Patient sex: M
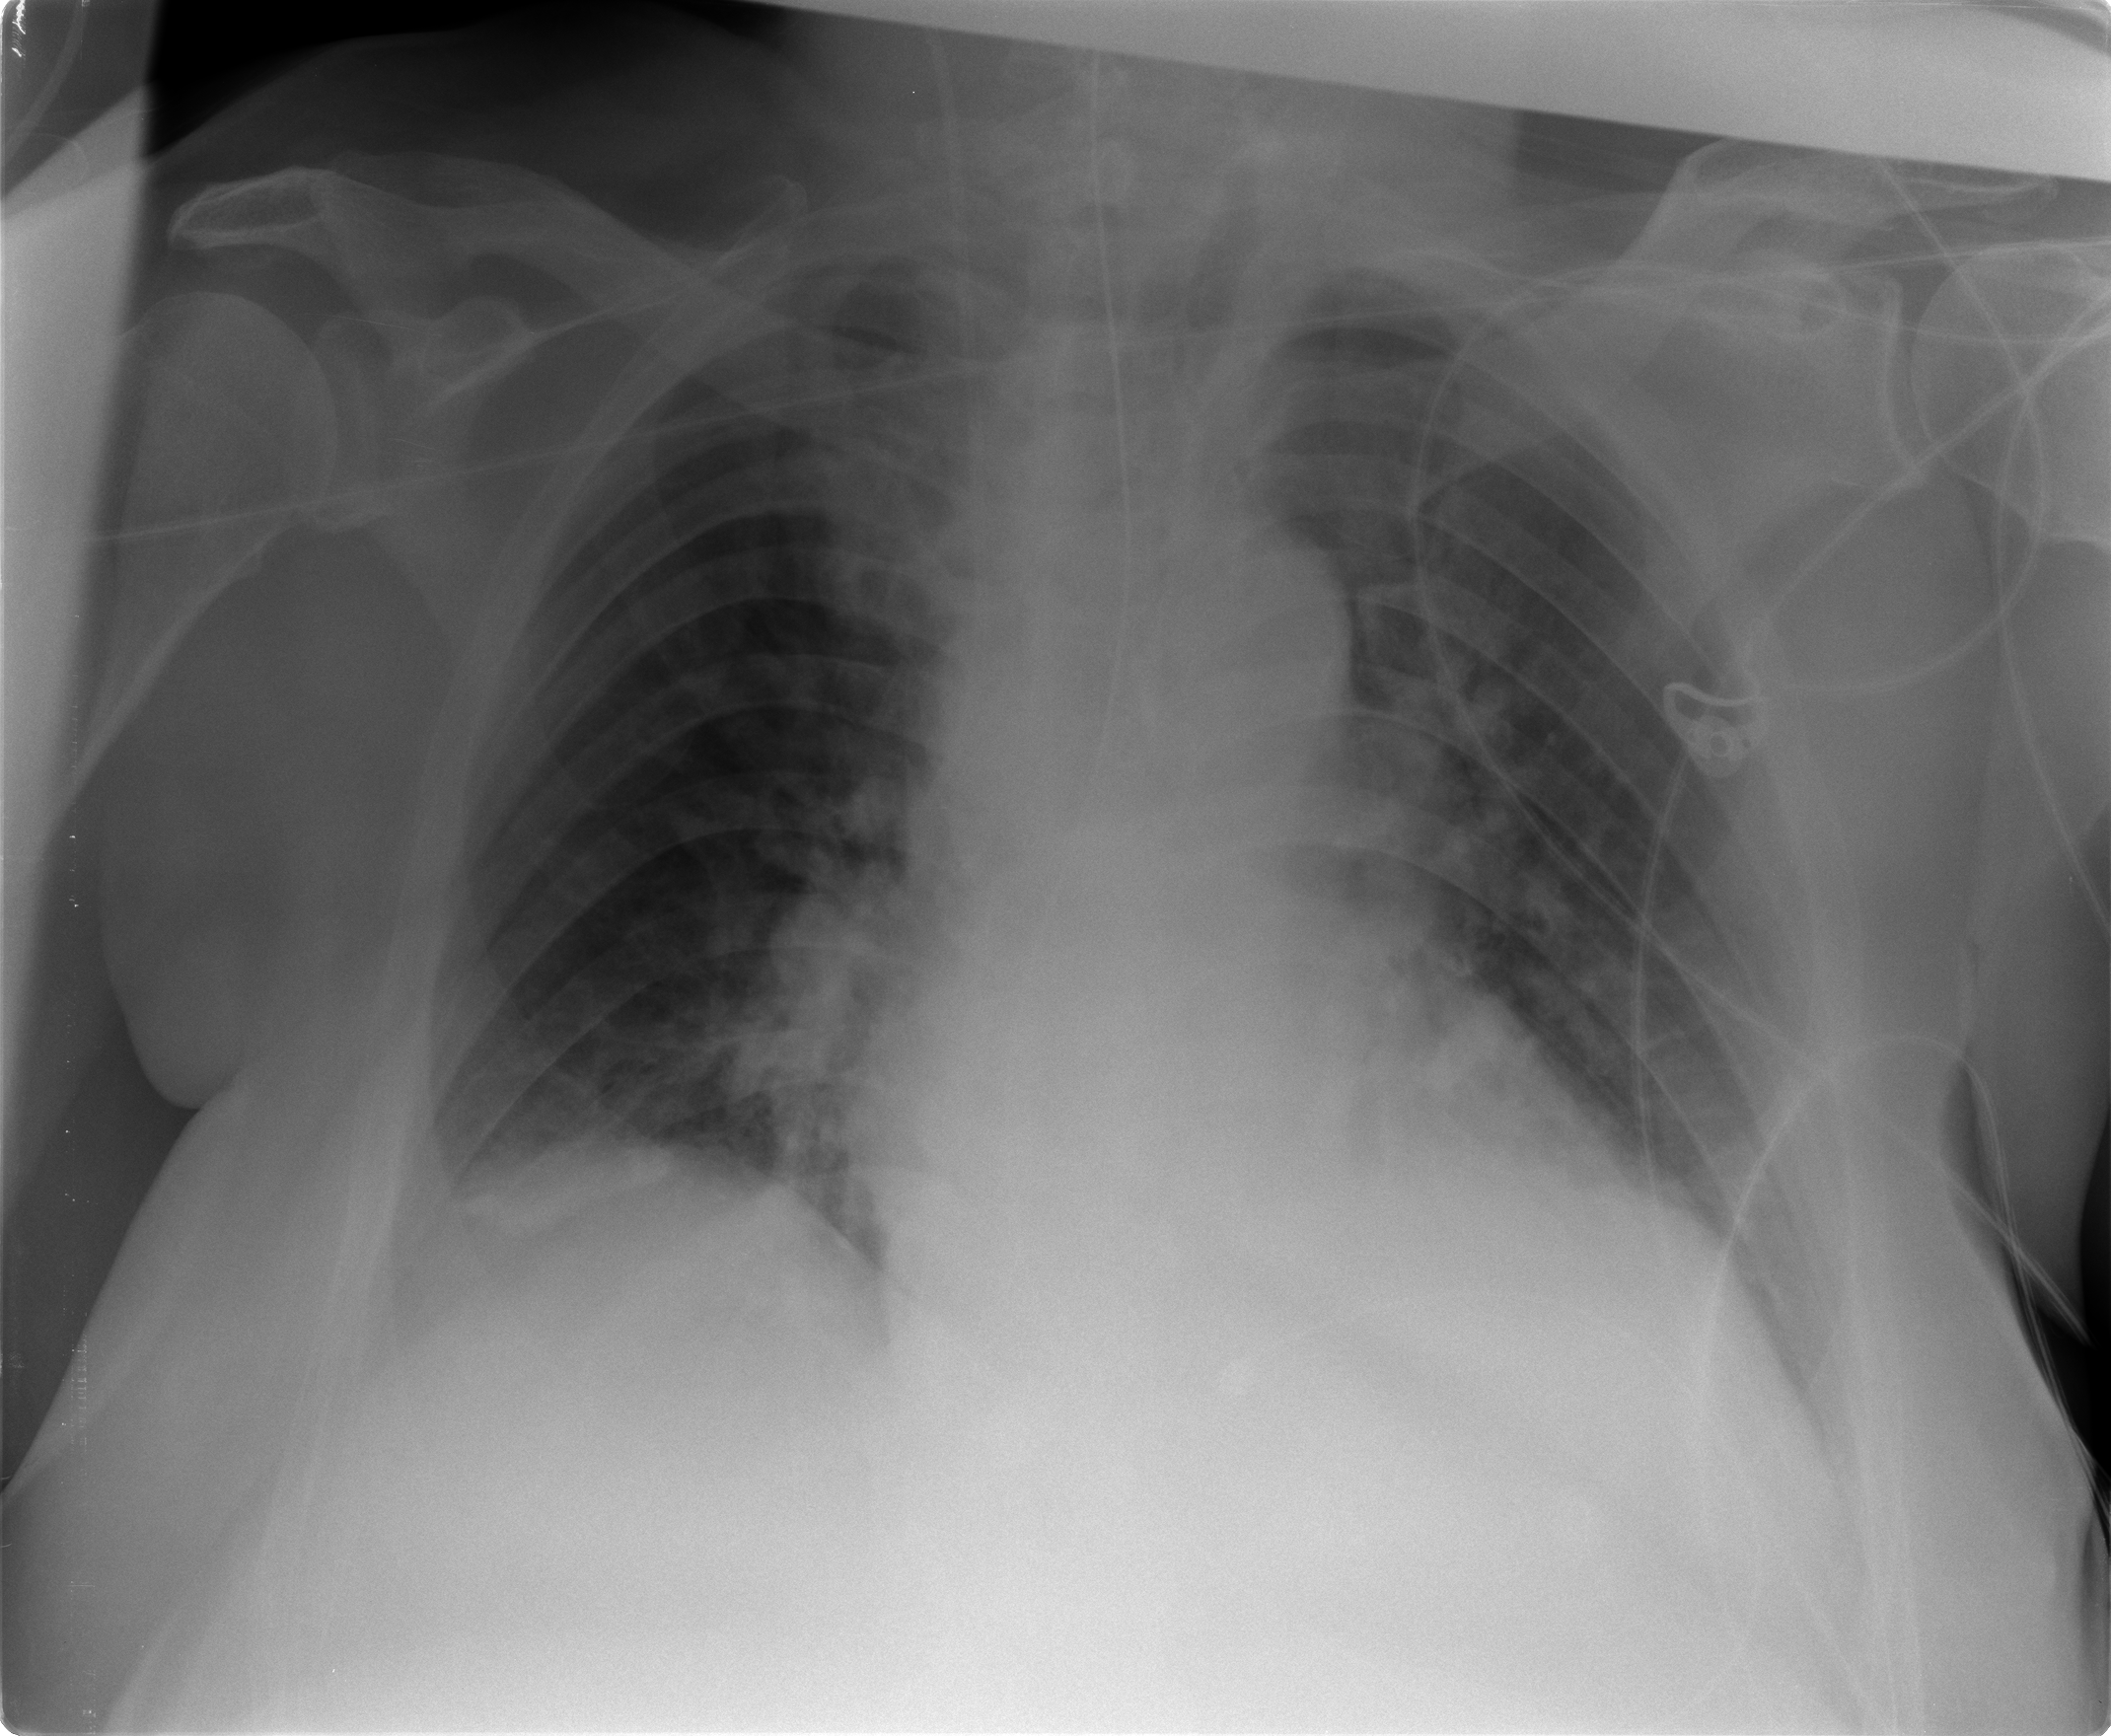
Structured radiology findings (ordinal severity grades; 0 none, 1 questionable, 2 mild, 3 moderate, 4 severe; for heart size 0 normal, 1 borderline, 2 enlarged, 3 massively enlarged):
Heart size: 2
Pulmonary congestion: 2
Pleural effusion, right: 1
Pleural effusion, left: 1
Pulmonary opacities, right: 0
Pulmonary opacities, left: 0
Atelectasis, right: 2
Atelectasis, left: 2